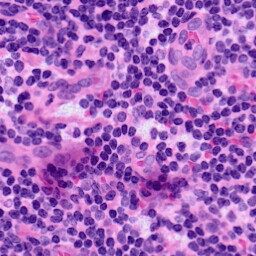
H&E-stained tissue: LymphNode